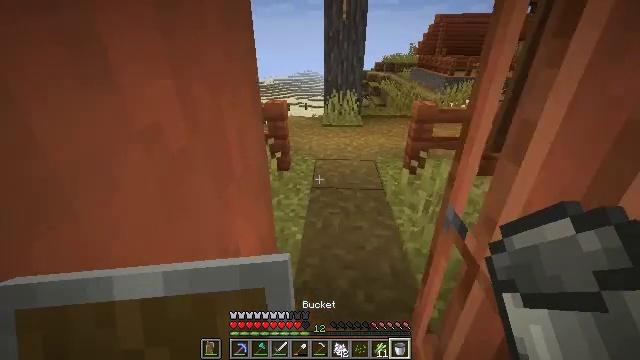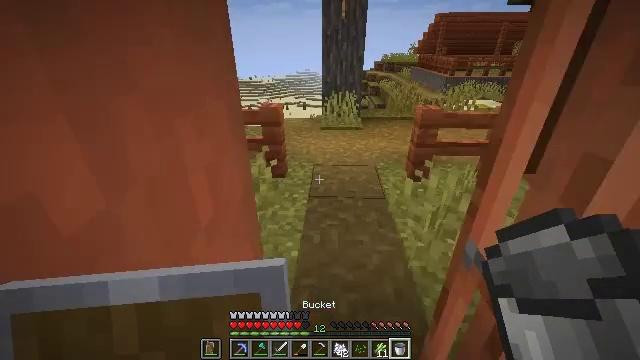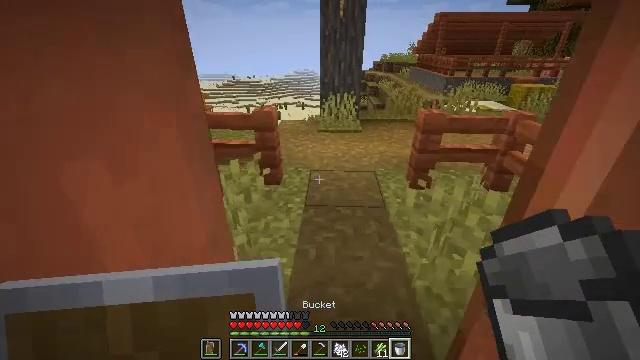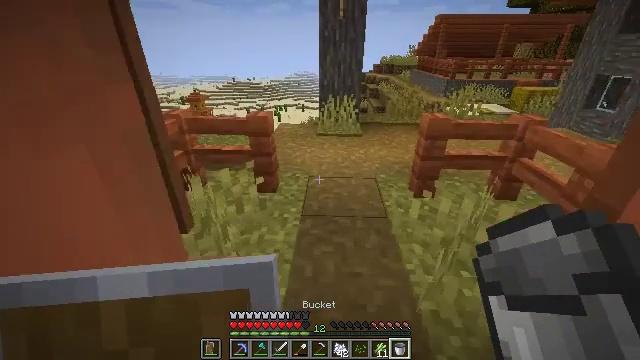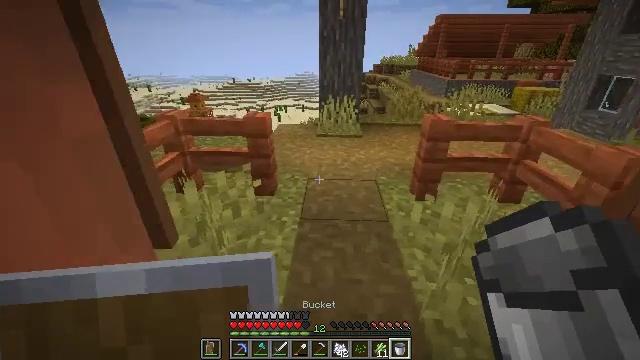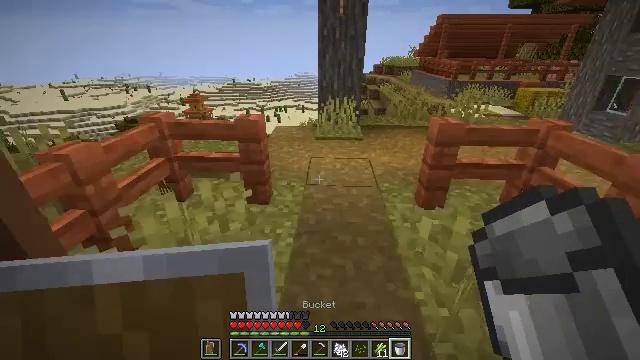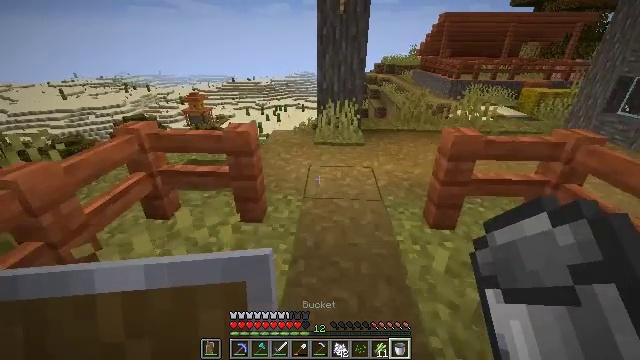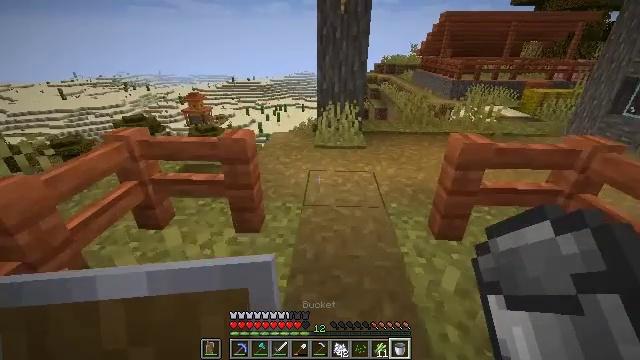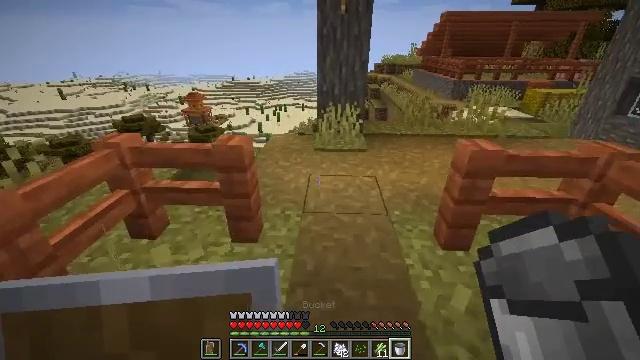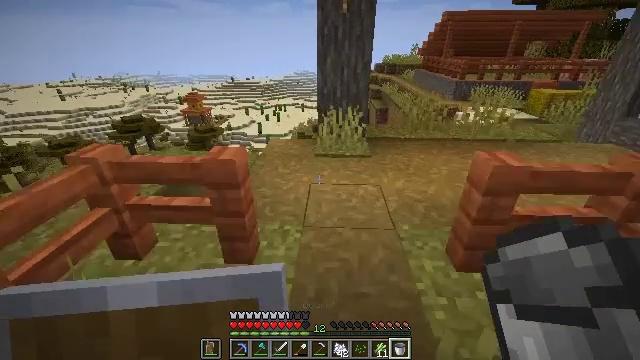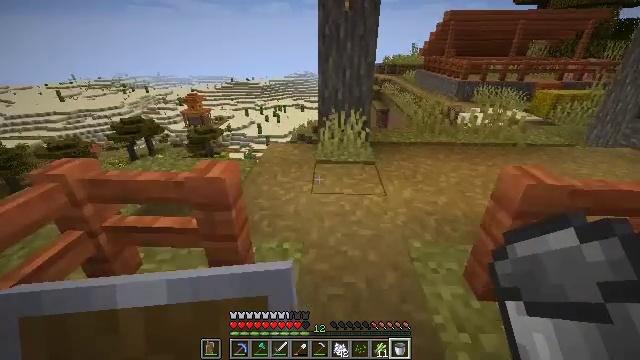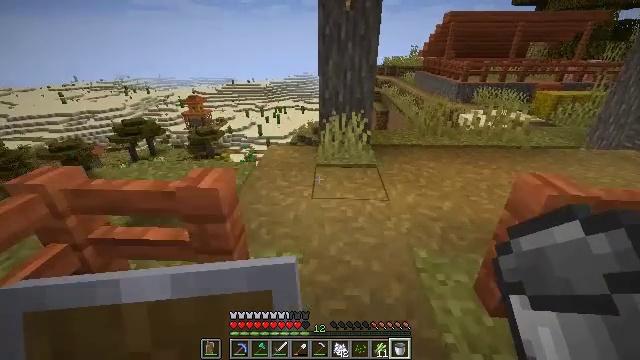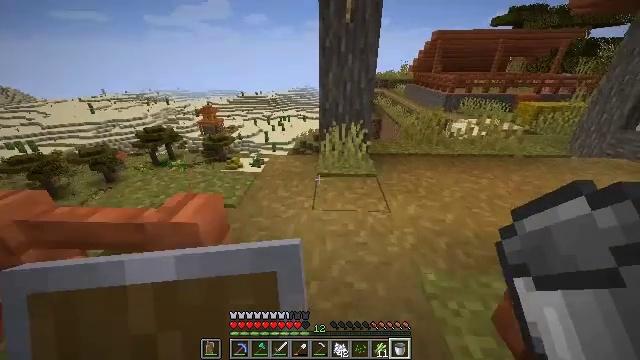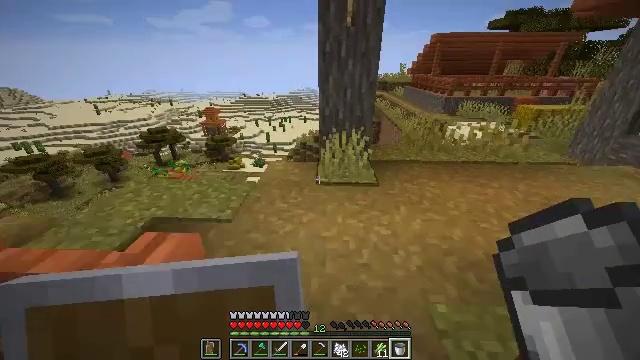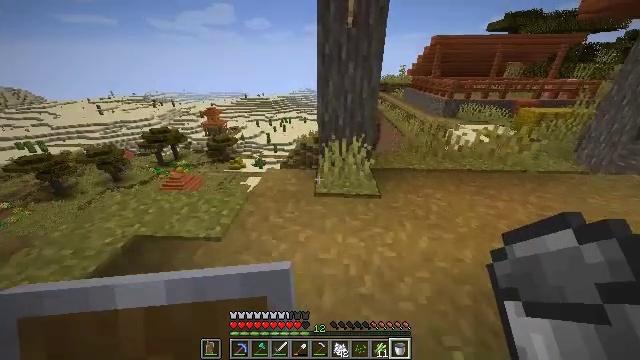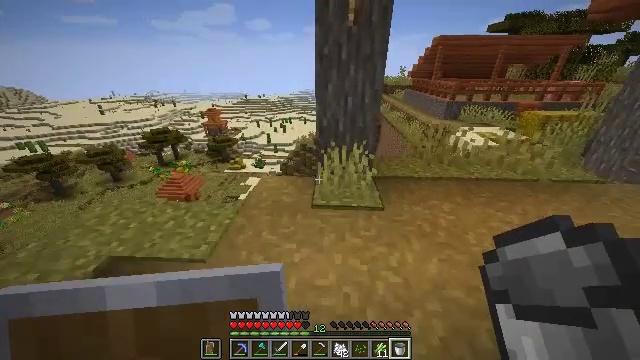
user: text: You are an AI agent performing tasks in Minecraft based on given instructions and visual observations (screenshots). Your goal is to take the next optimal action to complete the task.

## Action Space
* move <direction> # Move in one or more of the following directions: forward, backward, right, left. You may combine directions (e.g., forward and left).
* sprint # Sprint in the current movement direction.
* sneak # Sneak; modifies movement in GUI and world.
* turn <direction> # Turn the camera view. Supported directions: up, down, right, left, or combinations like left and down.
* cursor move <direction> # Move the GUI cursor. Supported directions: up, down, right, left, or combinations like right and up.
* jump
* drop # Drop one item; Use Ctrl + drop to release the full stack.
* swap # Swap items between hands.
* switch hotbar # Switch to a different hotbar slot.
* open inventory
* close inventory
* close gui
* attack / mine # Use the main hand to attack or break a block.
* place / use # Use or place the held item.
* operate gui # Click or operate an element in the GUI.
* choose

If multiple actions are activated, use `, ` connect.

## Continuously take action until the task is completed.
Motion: motion action
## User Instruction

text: Open the crafting table to make a bucket.
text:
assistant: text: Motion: move forward
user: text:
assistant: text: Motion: move forward
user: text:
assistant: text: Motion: move forward
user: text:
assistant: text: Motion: move forward
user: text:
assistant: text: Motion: move forward
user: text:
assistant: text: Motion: move forward
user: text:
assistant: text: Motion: move forward
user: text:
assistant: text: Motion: move forward
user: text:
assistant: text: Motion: move forward
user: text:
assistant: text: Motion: move forward, sprint
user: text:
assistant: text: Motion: move forward, sprint
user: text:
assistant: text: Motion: move forward, sprint
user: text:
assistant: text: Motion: move forward, sprint
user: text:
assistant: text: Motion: move forward
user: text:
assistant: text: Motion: move forward
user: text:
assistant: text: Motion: move forward
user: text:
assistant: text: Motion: move forward
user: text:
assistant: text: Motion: move forward
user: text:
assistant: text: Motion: move forward
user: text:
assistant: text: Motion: move forward, turn left and down
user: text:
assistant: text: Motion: move forward, turn left and down
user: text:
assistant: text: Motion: move forward, turn left and down
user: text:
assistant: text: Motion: move forward
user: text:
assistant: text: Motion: no_op
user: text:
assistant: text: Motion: no_op
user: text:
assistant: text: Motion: no_op
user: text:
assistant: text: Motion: no_op
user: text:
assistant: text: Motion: no_op
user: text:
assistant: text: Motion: no_op
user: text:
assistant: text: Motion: no_op